Interaction volume radius: 5 \u00c5
Interaction volume height: 30 \u00c5
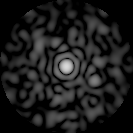
Disorder parameter: 0.8011